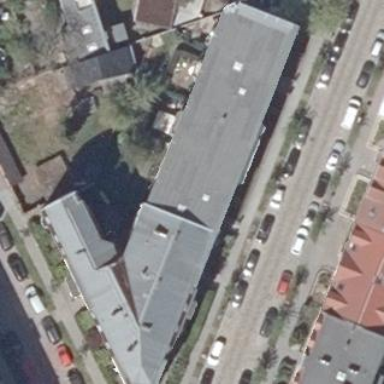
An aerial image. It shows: Apartment building with double saltbox roof shape.